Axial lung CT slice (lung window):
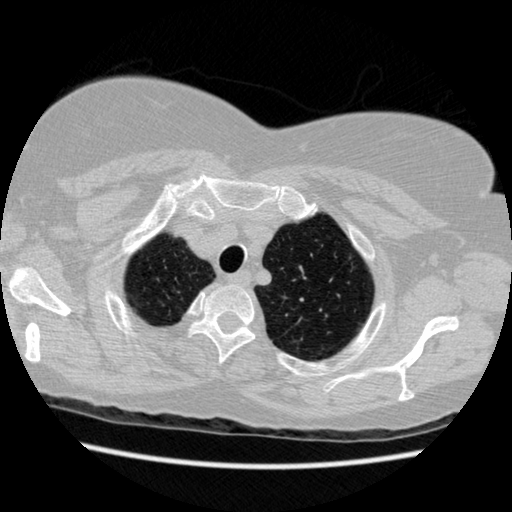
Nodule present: no